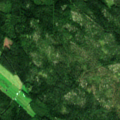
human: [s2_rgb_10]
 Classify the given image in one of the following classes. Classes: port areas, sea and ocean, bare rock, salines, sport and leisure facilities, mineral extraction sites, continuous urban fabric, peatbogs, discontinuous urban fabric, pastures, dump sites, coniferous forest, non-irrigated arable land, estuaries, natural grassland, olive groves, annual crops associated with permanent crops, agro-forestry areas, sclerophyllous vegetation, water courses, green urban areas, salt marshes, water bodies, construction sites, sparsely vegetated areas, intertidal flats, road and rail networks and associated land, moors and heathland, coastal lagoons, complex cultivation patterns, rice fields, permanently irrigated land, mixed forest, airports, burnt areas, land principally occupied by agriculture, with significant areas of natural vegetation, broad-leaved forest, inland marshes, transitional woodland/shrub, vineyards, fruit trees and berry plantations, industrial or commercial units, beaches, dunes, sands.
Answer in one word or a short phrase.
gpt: non-irrigated arable land, coniferous forest, mixed forest, transitional woodland/shrub